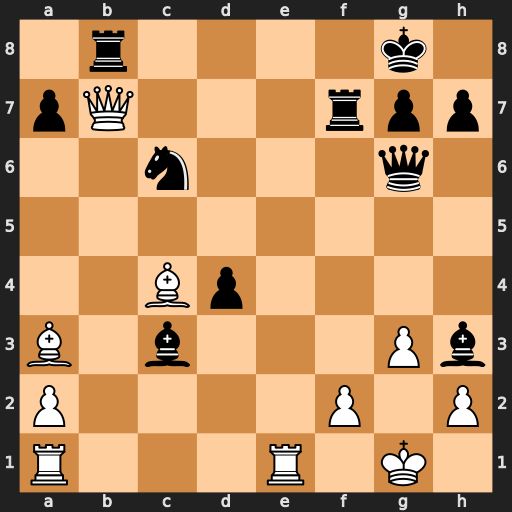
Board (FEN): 1r4k1/pQ3rpp/2n3q1/8/2Bp4/B1b3Pb/P4P1P/R3R1K1
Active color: w
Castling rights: -
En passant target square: -
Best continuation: Qxb8+ Nxb8 Re8#